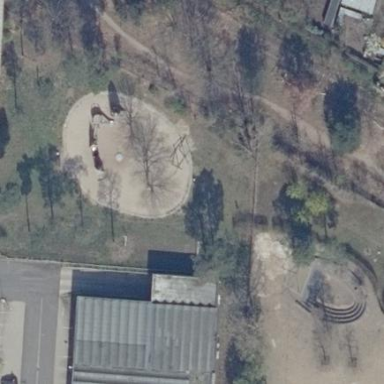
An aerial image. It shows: Playground area for leisure activities on the land.